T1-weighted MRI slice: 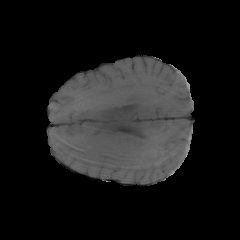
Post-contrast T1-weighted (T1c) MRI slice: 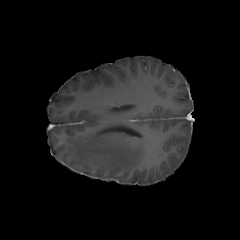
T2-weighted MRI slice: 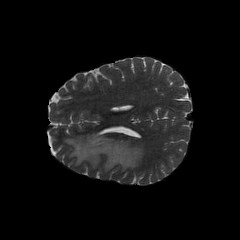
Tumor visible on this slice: yes